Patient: sex F, age 68
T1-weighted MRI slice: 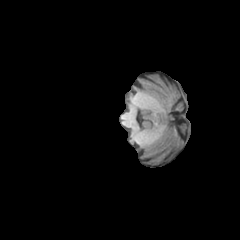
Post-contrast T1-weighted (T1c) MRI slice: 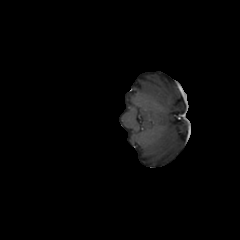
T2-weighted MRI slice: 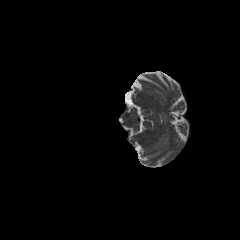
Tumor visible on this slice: no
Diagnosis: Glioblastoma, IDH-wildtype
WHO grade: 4